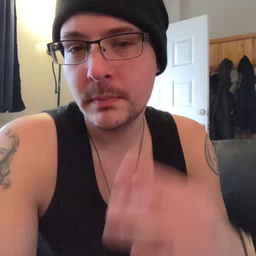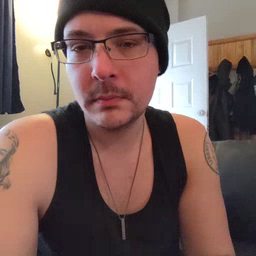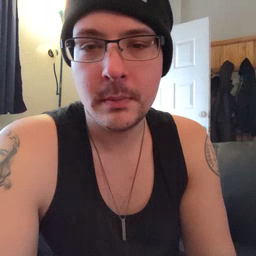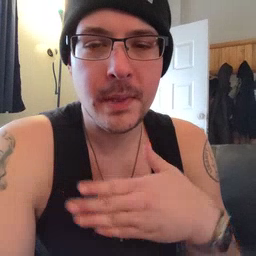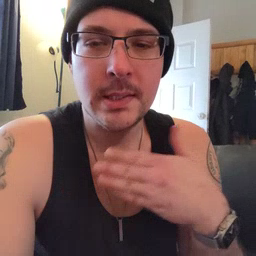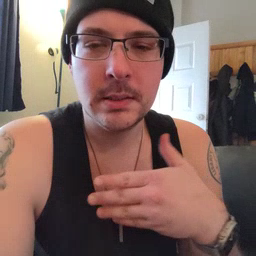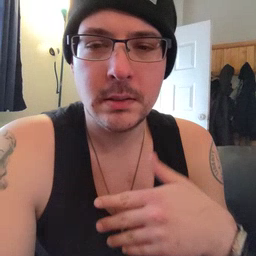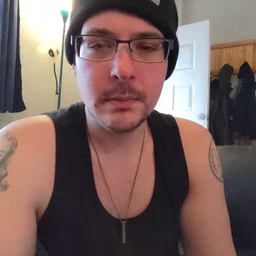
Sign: please